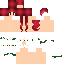
A female skeleton skin with dark skin, wearing red helmet dressed in a red robe top and red pants, featuring a closed mouth.